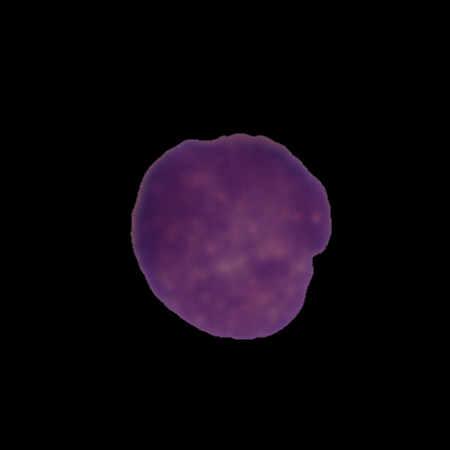
Label: healthy